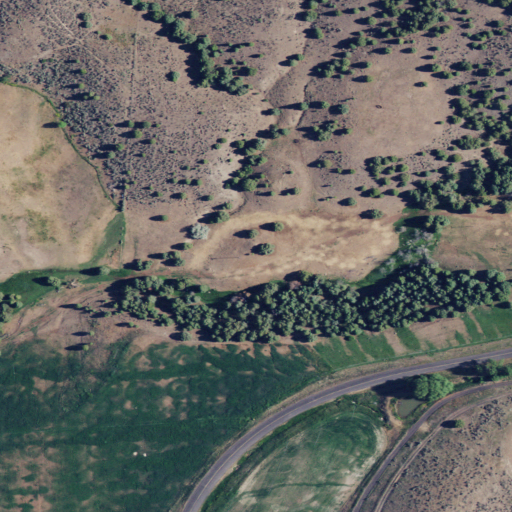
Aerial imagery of valley in Idaho named Cedar Hollow containing shrub, cultivated crops, open development, low intensity development, and grassland